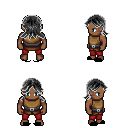
a pixel art fantasy rpg character, male body template, human, dark skin, leather chest armor, red pants, gray loose hair, black slippers, four views (front, back, left, right), 2x2 character sprite sheet, small pixel art, hard edges, no anti-aliasing